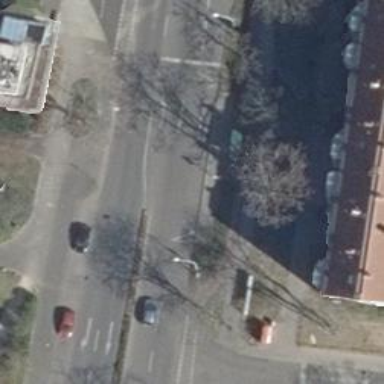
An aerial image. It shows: Public transport stop position.